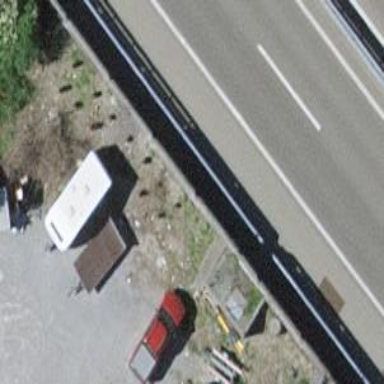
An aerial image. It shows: Retaining wall.